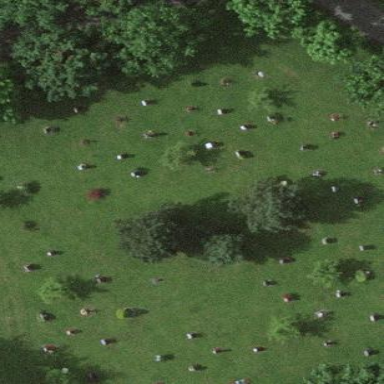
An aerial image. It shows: Sector within cemetery.